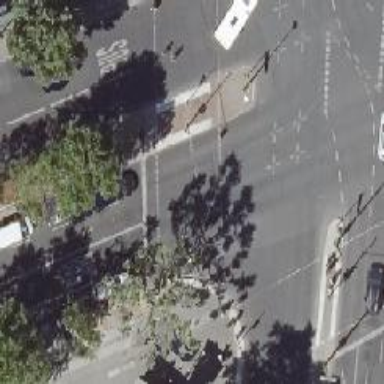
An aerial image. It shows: Road with traffic signals.